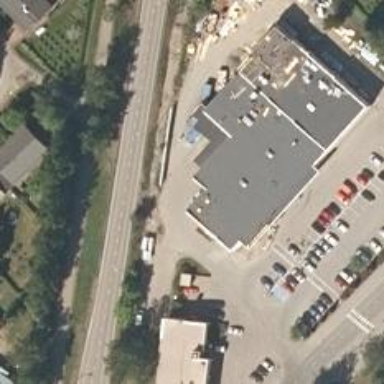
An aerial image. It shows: Supermarket.